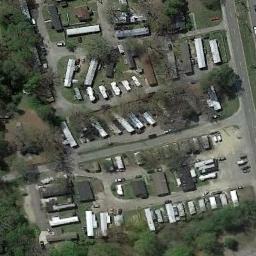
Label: mobile_home_park